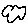
Label: cloud